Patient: sex M, age 60
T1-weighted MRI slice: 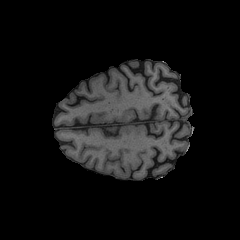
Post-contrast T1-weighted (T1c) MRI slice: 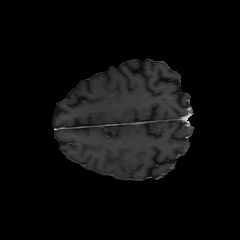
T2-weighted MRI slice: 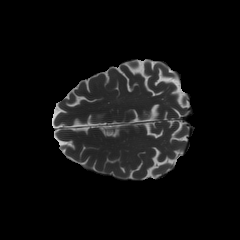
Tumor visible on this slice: no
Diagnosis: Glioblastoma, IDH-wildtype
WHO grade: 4